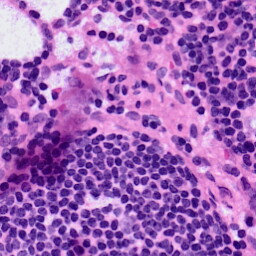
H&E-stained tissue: LymphNode